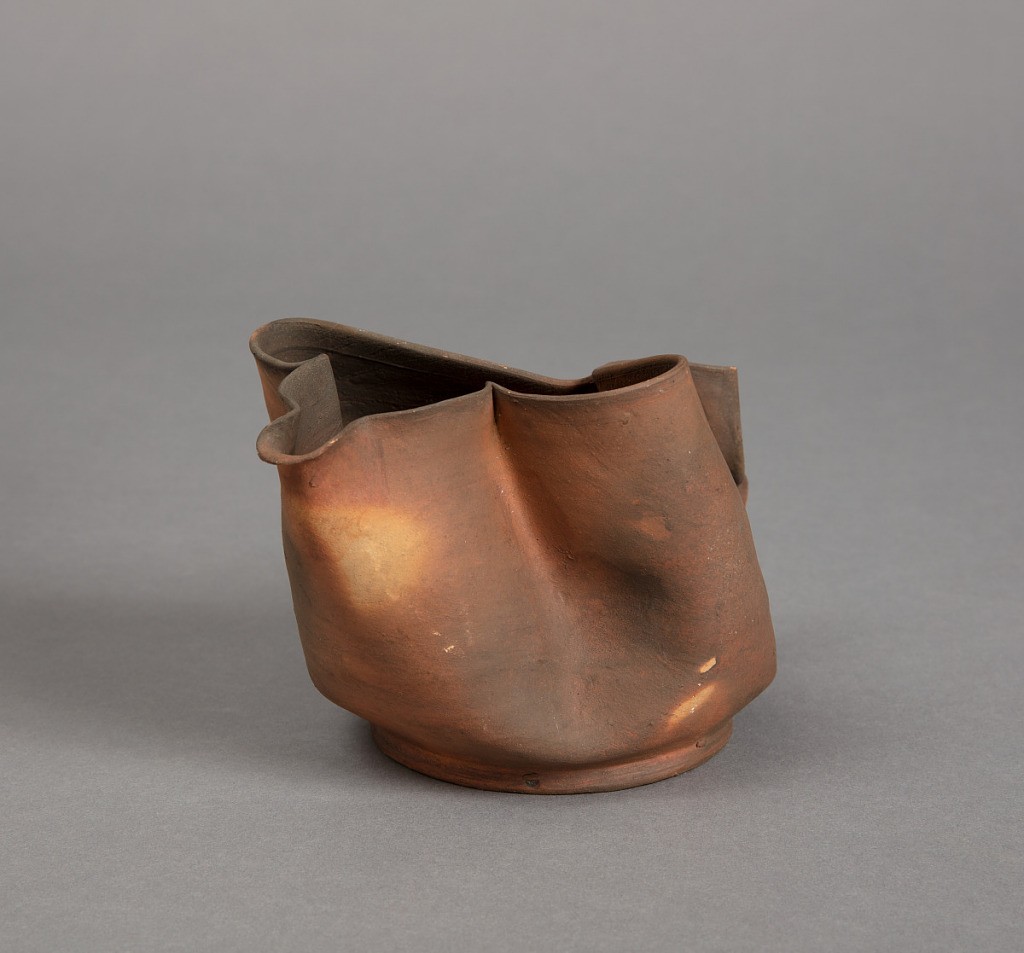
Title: Pitcher
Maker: George E. Ohr, American, 1857–1918
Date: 1895–1900
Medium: Earthenware
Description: Pitcher or sauceboat of thin-walled, irregular form with flat circular base; sides  pinched together at one side to form handle; opposite side pinched to create trilobe spout and lip. Unglazed; fired unevenly, creating pale/dark spots over surface.